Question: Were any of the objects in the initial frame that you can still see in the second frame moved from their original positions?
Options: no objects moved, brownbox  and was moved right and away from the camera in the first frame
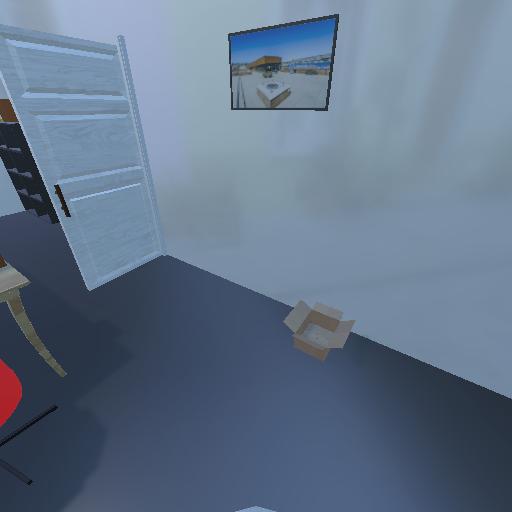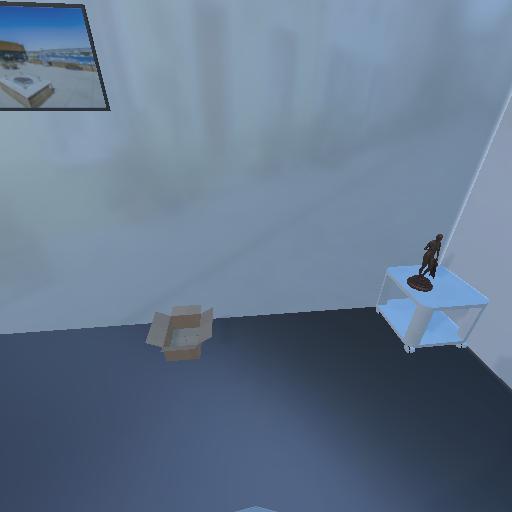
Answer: no objects moved